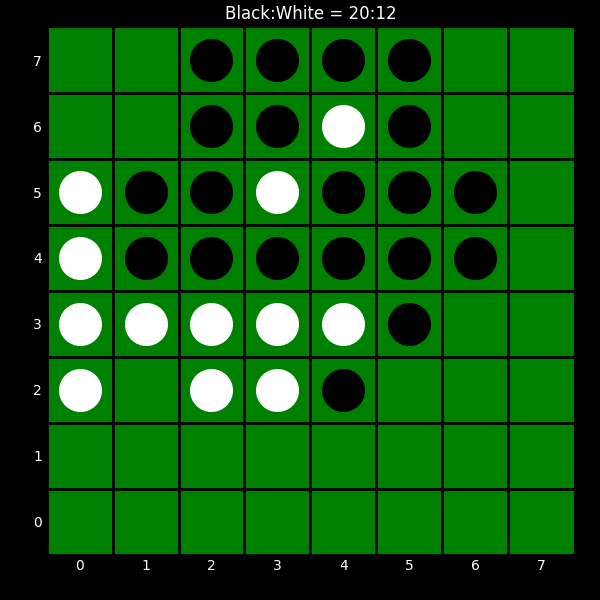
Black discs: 20
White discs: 12